Question: I'm taking computer science courses and some digital design knowledge is required, so I'm taking digital design 101.

Image above is representing the conversion process of 8,4,-2,-1 to binary using K-map (Karnaugh map).
I have no idea why 0001, 0011, 0010, 1100, 1101, 1110 are marked as 'X'.
For 0001, 0011, 0010, they could be expressed as 8,4,-2,-1 as 0111, 0110, 0101.
And for 1100, 1101, 1110,
1110 can still be expressed as 1100 in 8,4,-2,-1 form as 1100.
rests cannot be expressed in 8,4,-2,-1 since 1100 is the biggest amount of number in 8,4,-2,-1 binary form (I think).
Is there something I'm missing?
I understand the excess-3 to binary code conversion provided from my textbook example ( m10-m15 are marked as 'X' since excess-3 were used to express only 0-9.)
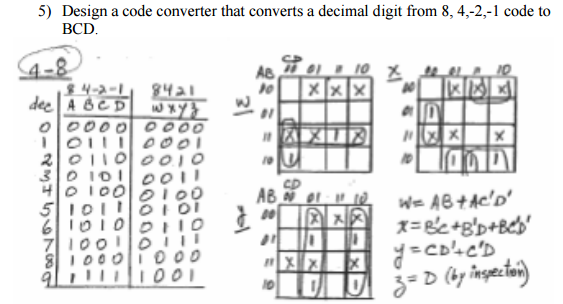
Answer: According to the definition of BCD, .
The 4 given inputs can therefore represent only values from .
'''
decimal | 8 4 -2 -1 | decimal || BCD
/index | A B C D | result || W X Y Z
----------------------------------||---------
0 | 0 0 0 0 | 0 || 0 0 0 0 ~ 0
1 | 0 0 0 1 | -1 || X X X X
2 | 0 0 1 0 | -2 || X X X X
3 | 0 0 1 1 | -2-1=-3 || X X X X
4 | 0 1 0 0 | 4 || 0 1 0 0 ~ 4
5 | 0 1 0 1 | 4-1=3 || 0 0 1 1 ~ 3
6 | 0 1 1 0 | 4-2=2 || 0 0 1 0 ~ 2
7 | 0 1 1 1 | 4-2-1=1 || 0 0 0 1 ~ 1
8 | 1 0 0 0 | 8 || 1 0 0 0 ~ 8
9 | 1 0 0 1 | 8-1=7 || 0 1 1 1 ~ 7
10 | 1 0 1 0 | 8-2=6 || 0 1 1 0 ~ 6
11 | 1 0 1 1 | 8-2-1=5 || 0 1 0 1 ~ 5
12 | 1 1 0 0 | 8+4=12 || X X X X
13 | 1 1 0 1 | 8+4-1=11 || X X X X
14 | 1 1 1 0 | 8+4-2=10 || X X X X
15 | 1 1 1 1 | 8+4-2-1=9 || 1 0 0 1 ~ 9
'''
<URL>
:
'''
W = A*B + A*!C*!D
X = !B*C + !B*D + B*!C*!D
Y = !C*D + C*!D
Z = D
'''